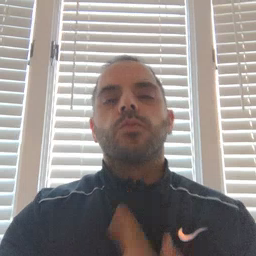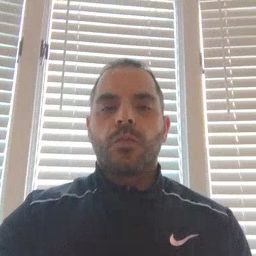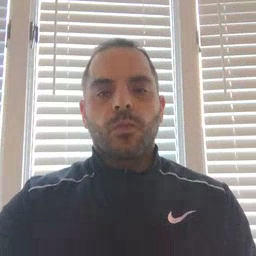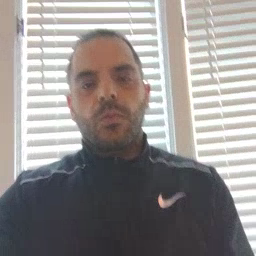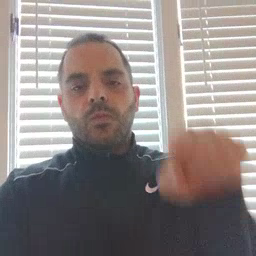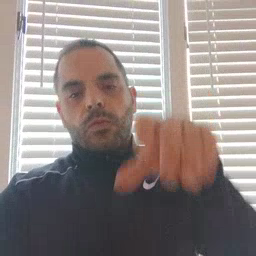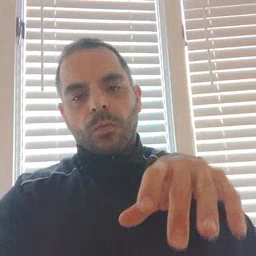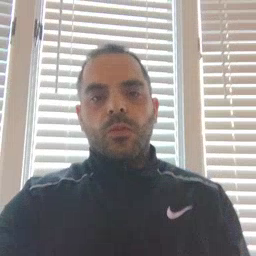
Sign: drop